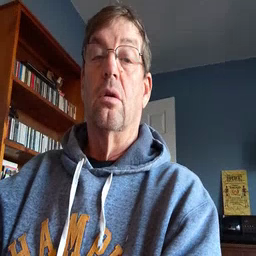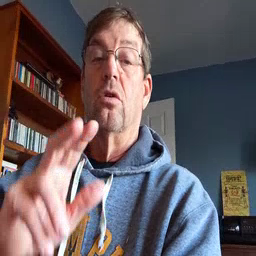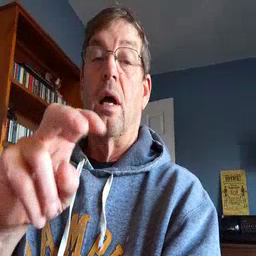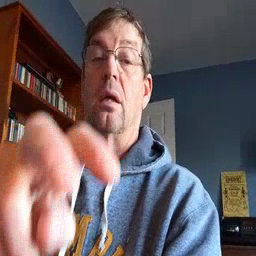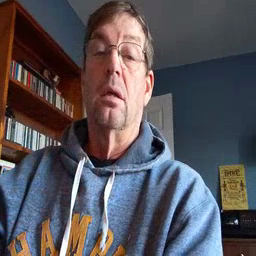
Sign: ride